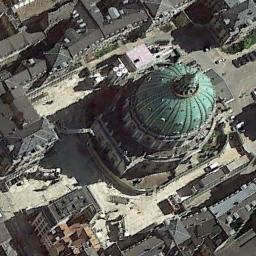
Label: church